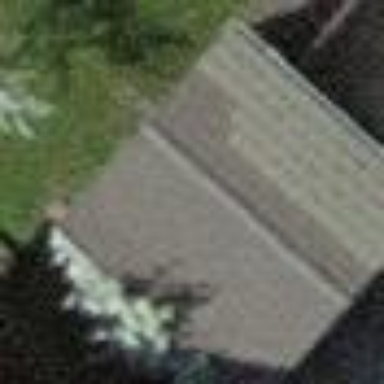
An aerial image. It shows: Garage building.